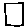
Label: square